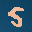
Label: 5